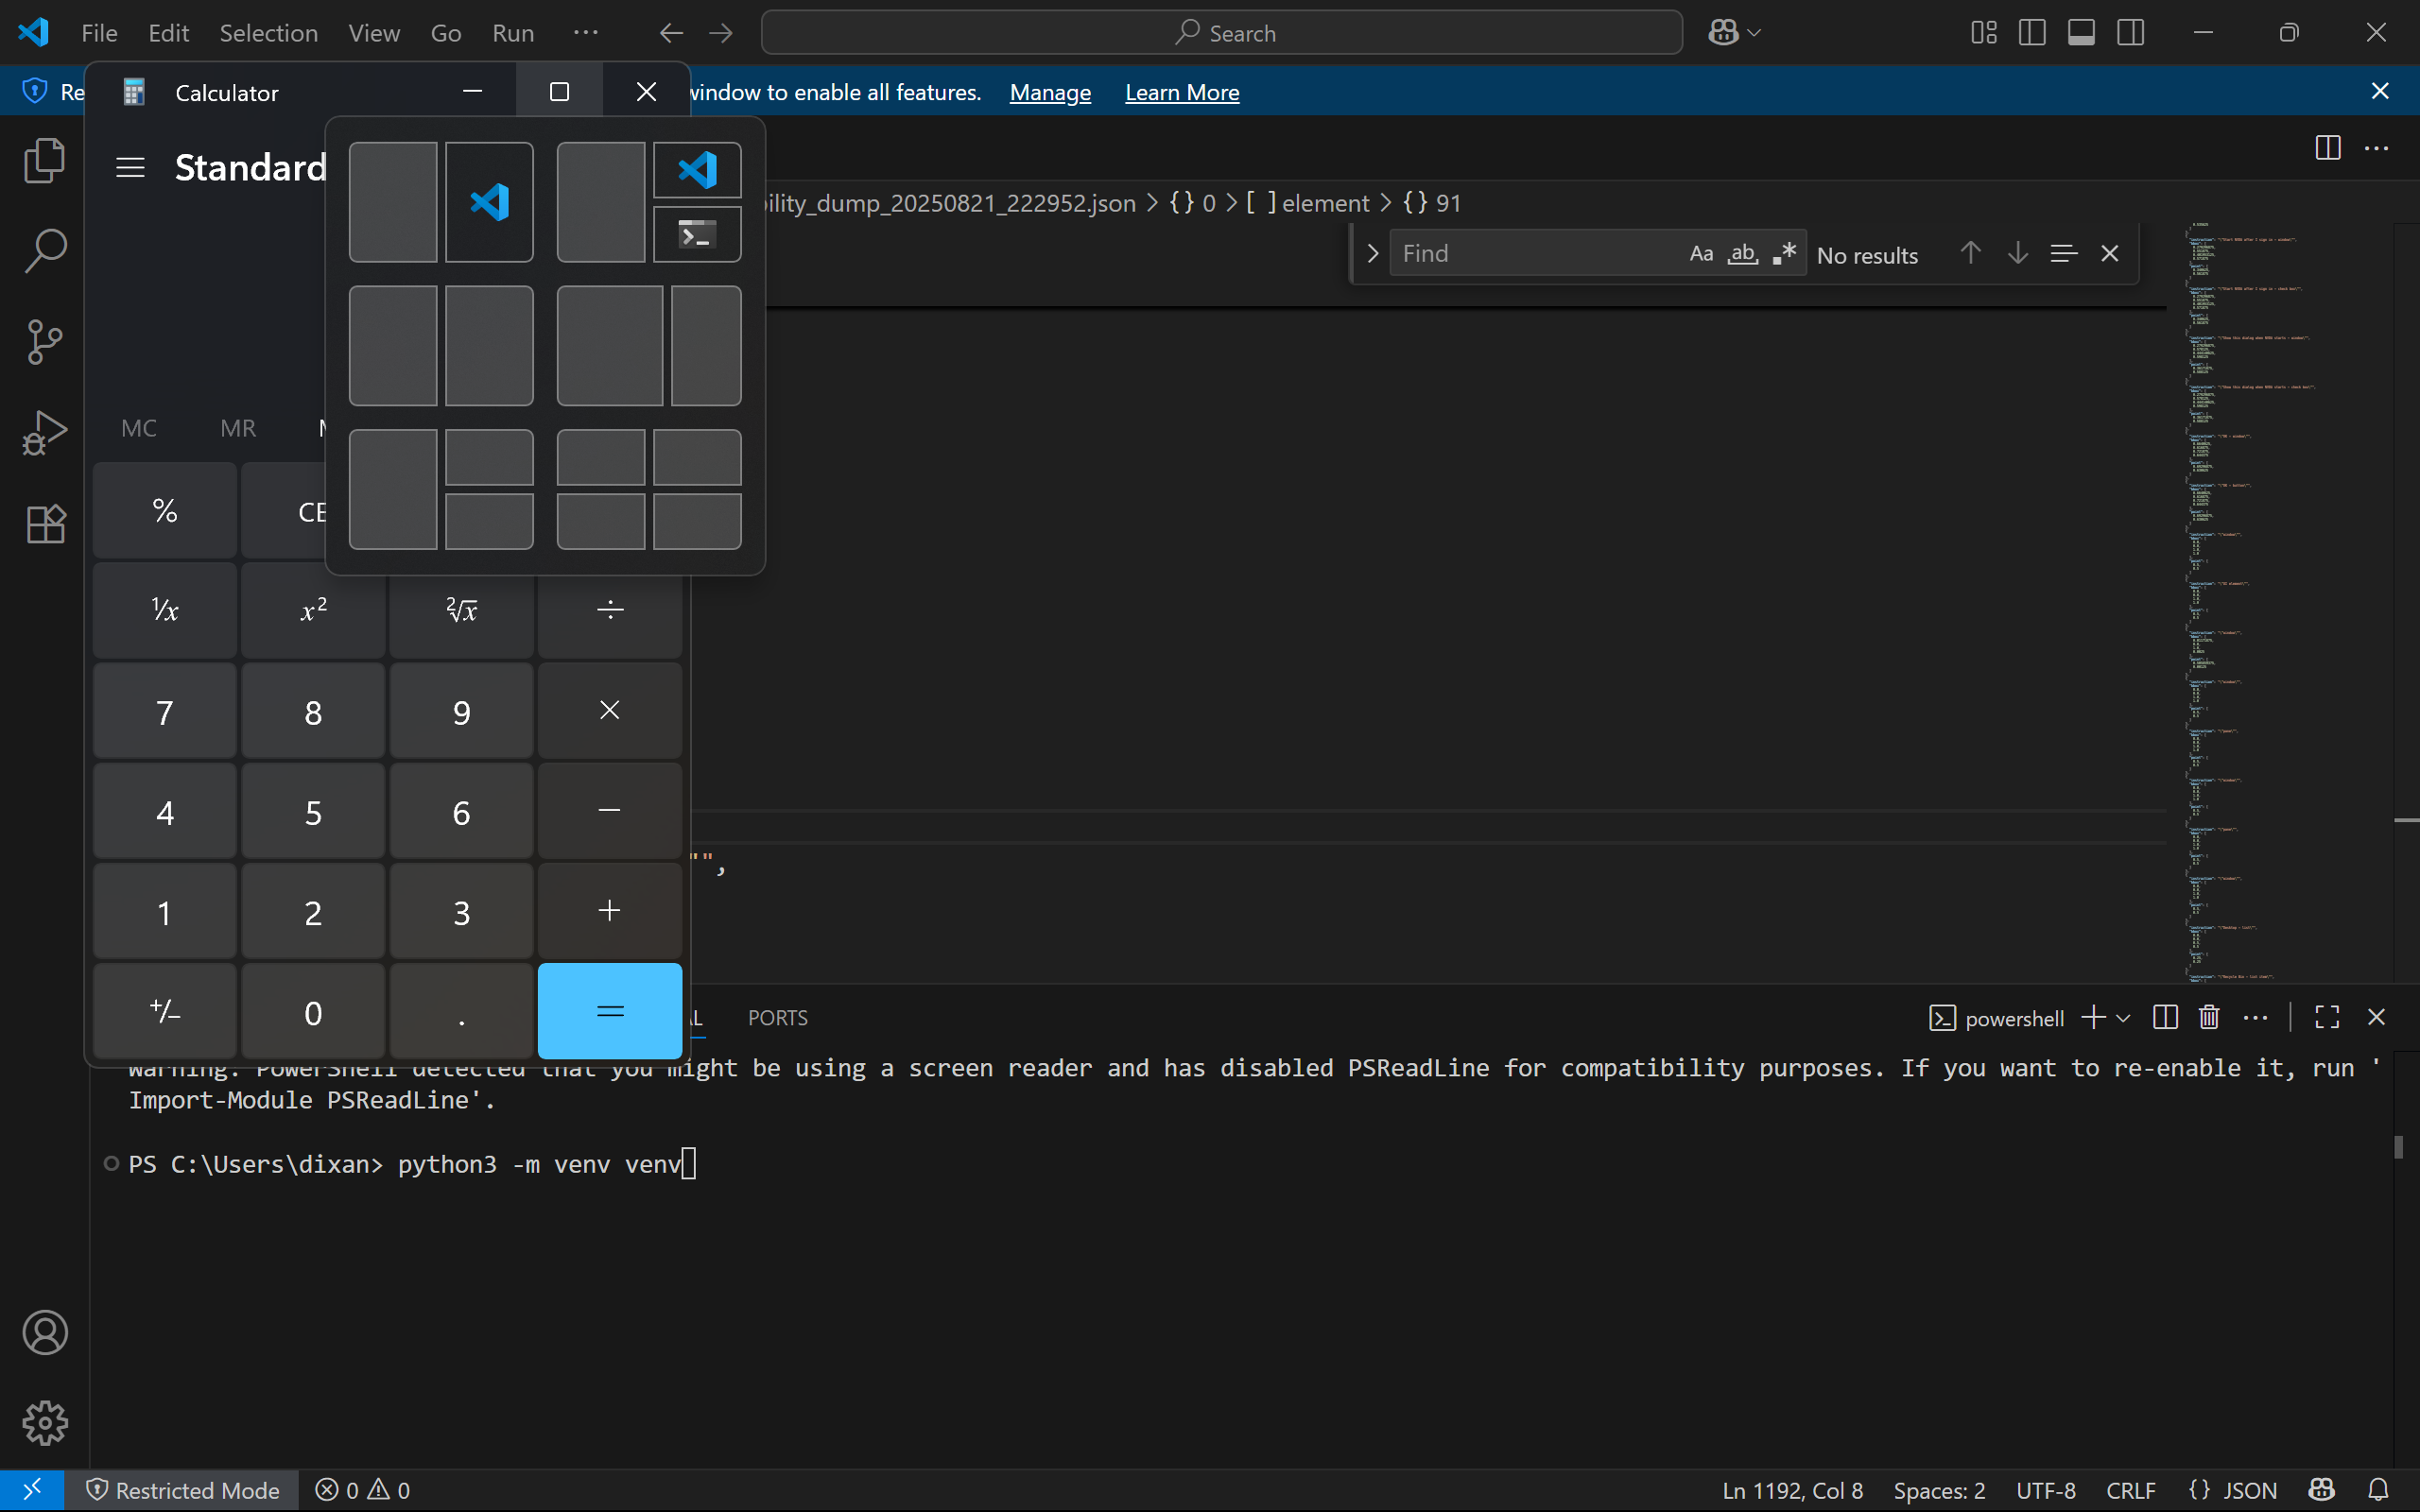
UI elements on screen:
"Desktop - window"
"Untitled document - Google Docs - window"
"System - menu bar - Contains commands to manipulate the window"
"System - menu item"
"title bar - value: Untitled document - Google Docs"
"Minimise - button - Moves the window out of the way"
"Maximise - button - Makes the window full screen"
"Close - button - Closes the window"
"Tom Holland and Gordon Ramsay Bond Over A Spicy Fried Chicken Sandwich - YouTube - window"
"System - menu bar - Contains commands to manipulate the window"
"System - menu item"
"title bar"
"Minimise - button - Moves the window out of the way"
"Maximise - button - Makes the window full screen"
"Close - button - Closes the window"
"Amazon.co.uk: Low Prices in Electronics, Books, Sports Equipment & more - window"
"System - menu bar - Contains commands to manipulate the window"
"System - menu item"
"title bar"
"Minimise - button - Moves the window out of the way"
"Maximise - button - Makes the window full screen"
"Close - button - Closes the window"
"Home - BBC News - window"
"System - menu bar - Contains commands to manipulate the window"
"System - menu item"
"title bar - value: Home - BBC News"
"Minimise - button - Moves the window out of the way"
"Maximise - button - Makes the window full screen"
"Close - button - Closes the window"
"window"
"PopupHost - pane"
"Snap Layouts Menu - pane"
"pane"
"2 window split layout, Left half, 50% width, 100% height, Calculator, Right half, 50% width, 100%..."
"2 window split layout - grouping"
"button"
"graphic"
"3 window focus on left layout, Left half, 50% width, 100% height, Calculator, Top right quarter, ..."
"3 window focus on left layout - grouping"
"button"
"graphic"
"button"
"graphic"
"2 window split layout - grouping"
"Left half, 50% width, 100% height - button"
"Right half, 50% width, 100% height - button"
"2 window focus on left layout - grouping"
"Left, 60% width, 100% height - button"
"Right, 40% width, 100% height - button"
"3 window focus on left layout - grouping"
"Left half, 50% width, 100% height - button"
"Top right quarter, 50% width, 50% height - button"
"Bottom right quarter, 50% width, 50% height - button"
"4 window grid layout - grouping"
"Top left quarter, 50% width, 50% height - button"
"Top right quarter, 50% width, 50% height - button"
"Bottom left quarter, 50% width, 50% height - button"
"Bottom right quarter, 50% width, 50% height - button"
"DesktopWindowXamlSource - pane"
"pane"
"Taskbar - pane"
"pane"
"Running applications - pane"
"Calculator - window"
"System - menu bar - Contains commands to manipulate the window"
"System - menu item"
"Calculator - pane"
"Calculator - window - value: Calculator"
"Minimise Calculator - button"
"Maximise Calculator - button"
"Close Calculator - button"
"Calculator - window"
"graphic"
"Calculator - text"
"UI element"
"Open Navigation - button"
"grouping"
"Display is 0 - text"
"0 - pane"
"0 - text"
"Open history flyout - button"
" - text"
"Memory controls - grouping"
"Clear all memory - button"
" - text"
"Memory recall - button"
" - text"
"Memory add - button"
" - text"
"Memory subtract - button"
" - text"
"Memory store - button"
" - text"
"Open memory flyout - button"
" - text"
"Display controls - grouping"
"Percent - button"
" - text"
"Clear entry - button"
"CE - text"
"Clear - button"
"C - text"
"Backspace - button"
" - text"
"Standard functions - grouping"
"Reciprocal - button"
" - text"
"Square - button"
" - text"
"Square root - button"
" - text"
"Standard operators - grouping"
"Divide by - button"
" - text"
"Multiply by - button"
" - text"
"Minus - button"
" - text"
"Plus - button"
" - text"
"Equals - button"
" - text"
"Number pad - grouping"
"Zero - button"
"0 - text"
"One - button"
"1 - text"
"Two - button"
"2 - text"
"Three - button"
"3 - text"
"Four - button"
"4 - text"
"Five - button"
"window"
"Welcome to NVDA - window"
"title bar - value: Welcome to NVDA"
"Close - button - Closes the window"
"Welcome to NVDA - dialog - Welcome to NVDA!
Most commands for controlling NVDA require you to hol..."
"Welcome to NVDA! - window"
"Welcome to NVDA! - text"
"Most commands for controlling NVDA require you to hold down the NVDA key while pressing other key..."
"Options - window"
"Options - grouping"
"Keyboard layout: - window"
"Keyboard layout: - text"
"Keyboard layout: - window"
"Keyboard layout: - combo box - value: laptop"
"Keyboard layout: - text - value: laptop"
"Open - button"
"Use CapsLock as an NVDA modifier key - window"
"Use CapsLock as an NVDA modifier key - check box"
"Start NVDA after I sign in - window"
"Start NVDA after I sign in - check box"
"Show this dialog when NVDA starts - window"
"Show this dialog when NVDA starts - check box"
"OK - window"
"OK - button"
"window"
"UI element"
"window"
"Spotify – Liked Songs - document"
"section"
"window"
"pane"
"window"
"pane"
"window"
"Desktop - list"
"Recycle Bin - list item"